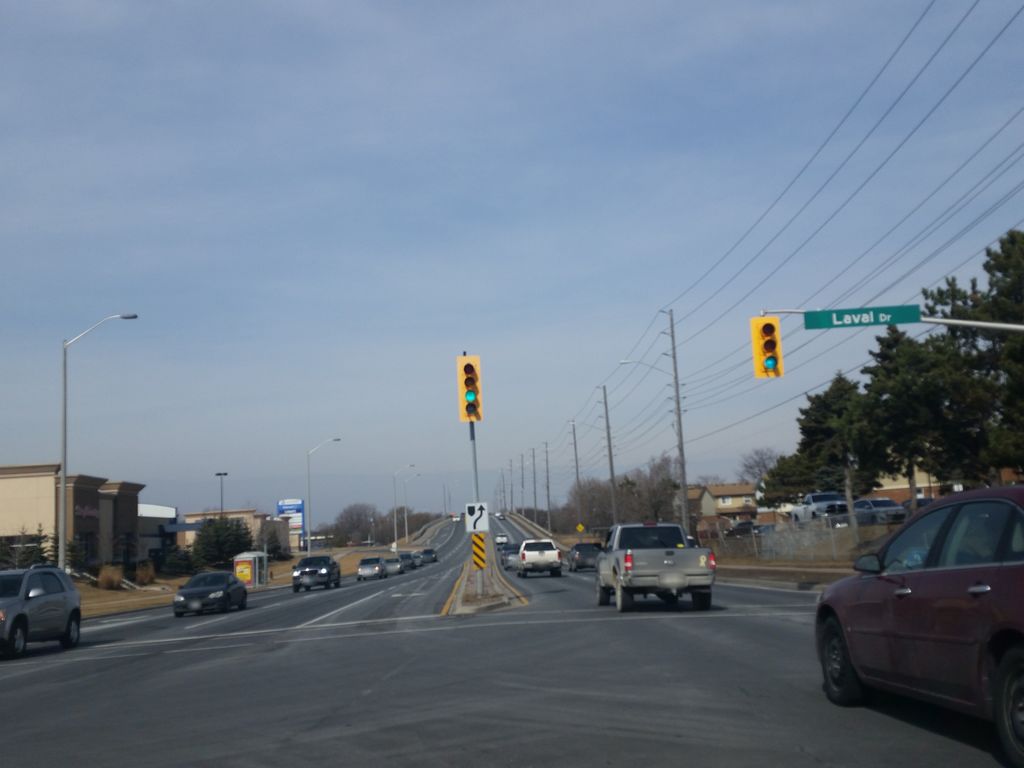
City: toronto